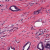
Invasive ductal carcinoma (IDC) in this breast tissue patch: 0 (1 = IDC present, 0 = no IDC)